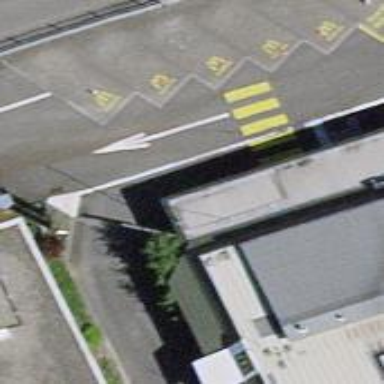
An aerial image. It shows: Parking area along the street side with diagonal orientation.